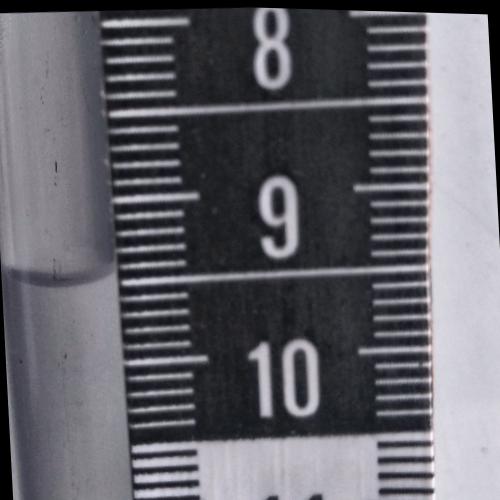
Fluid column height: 9.5 cm